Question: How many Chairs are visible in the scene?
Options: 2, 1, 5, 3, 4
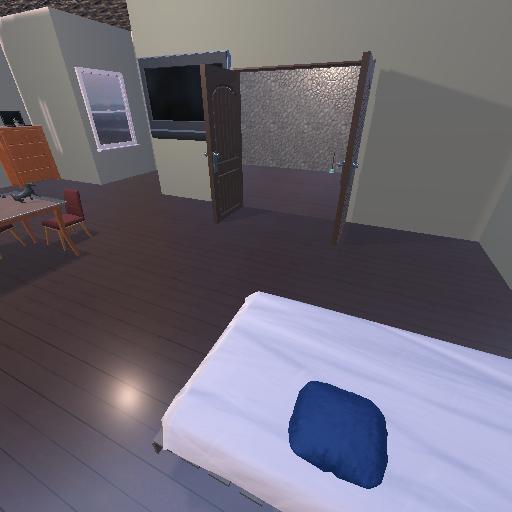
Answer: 2